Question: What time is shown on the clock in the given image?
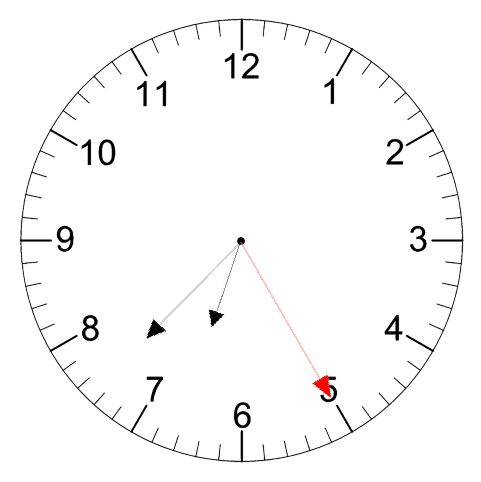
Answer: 06:37:25